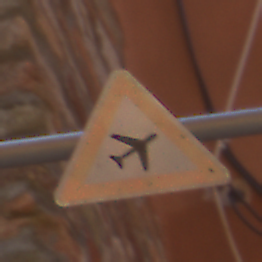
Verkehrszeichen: FlugbetriebLinks
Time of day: MorningAfternoon
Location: Outdoor (Urban)
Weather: Clear
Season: NotSpecified
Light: Natural